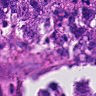
Metastatic tissue present: yes